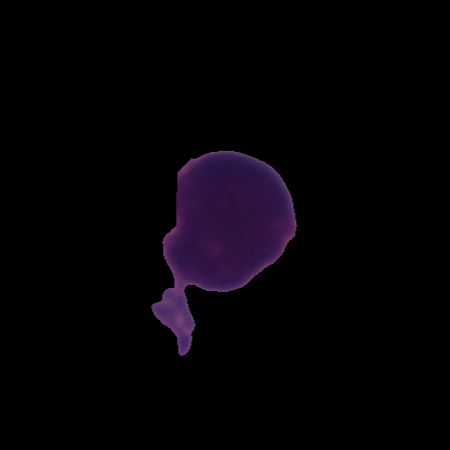
Label: healthy